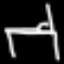
Label: bed